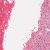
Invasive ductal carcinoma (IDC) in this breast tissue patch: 1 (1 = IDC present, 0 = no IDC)